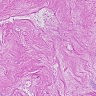
Metastatic tissue present: yes